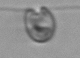
Label: flagellate_morphotype1